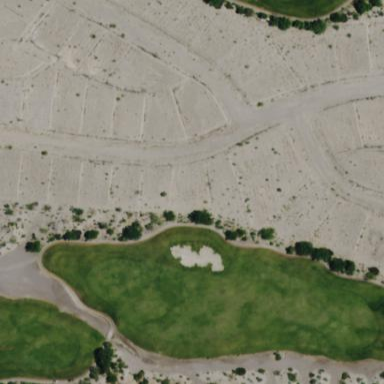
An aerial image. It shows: Rough area on grassy golf course.